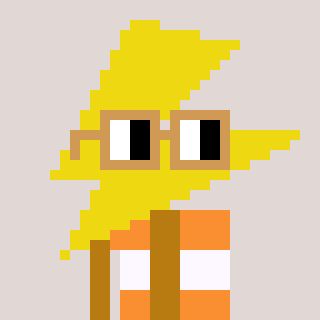
a pixel art character with square brown glasses, a lightning bolt-shaped head and a gold-colored body on a warm background